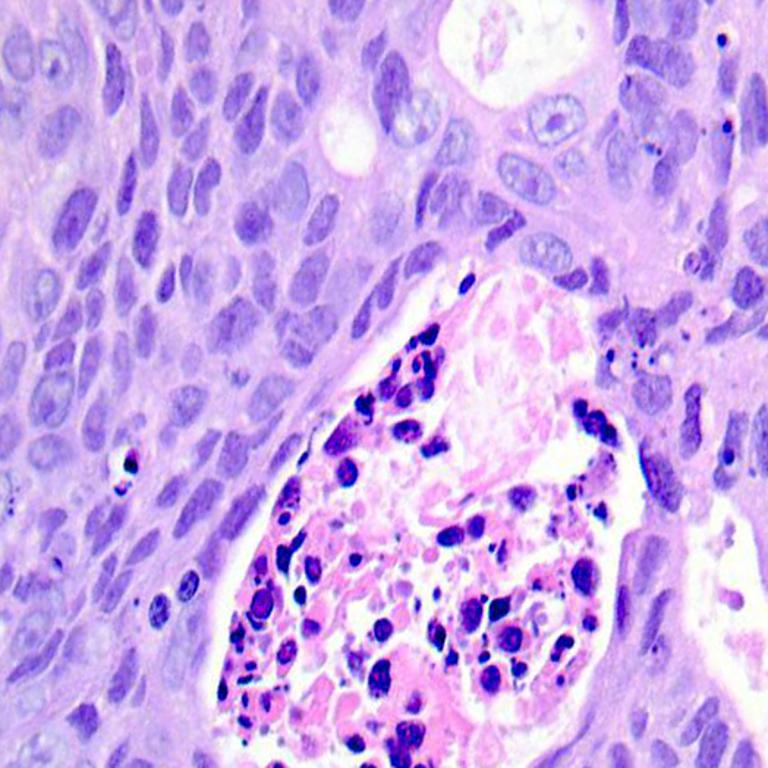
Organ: colon
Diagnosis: adenocarcinomas